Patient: sex M, age 59
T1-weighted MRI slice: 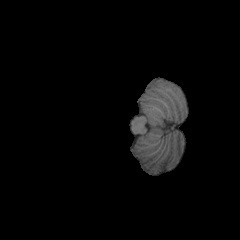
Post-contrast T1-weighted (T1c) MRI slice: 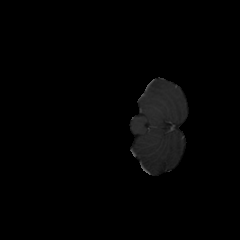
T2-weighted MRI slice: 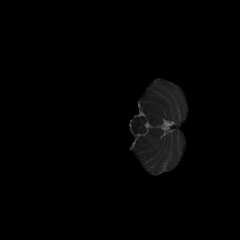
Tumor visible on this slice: no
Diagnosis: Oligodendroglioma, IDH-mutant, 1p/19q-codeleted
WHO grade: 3